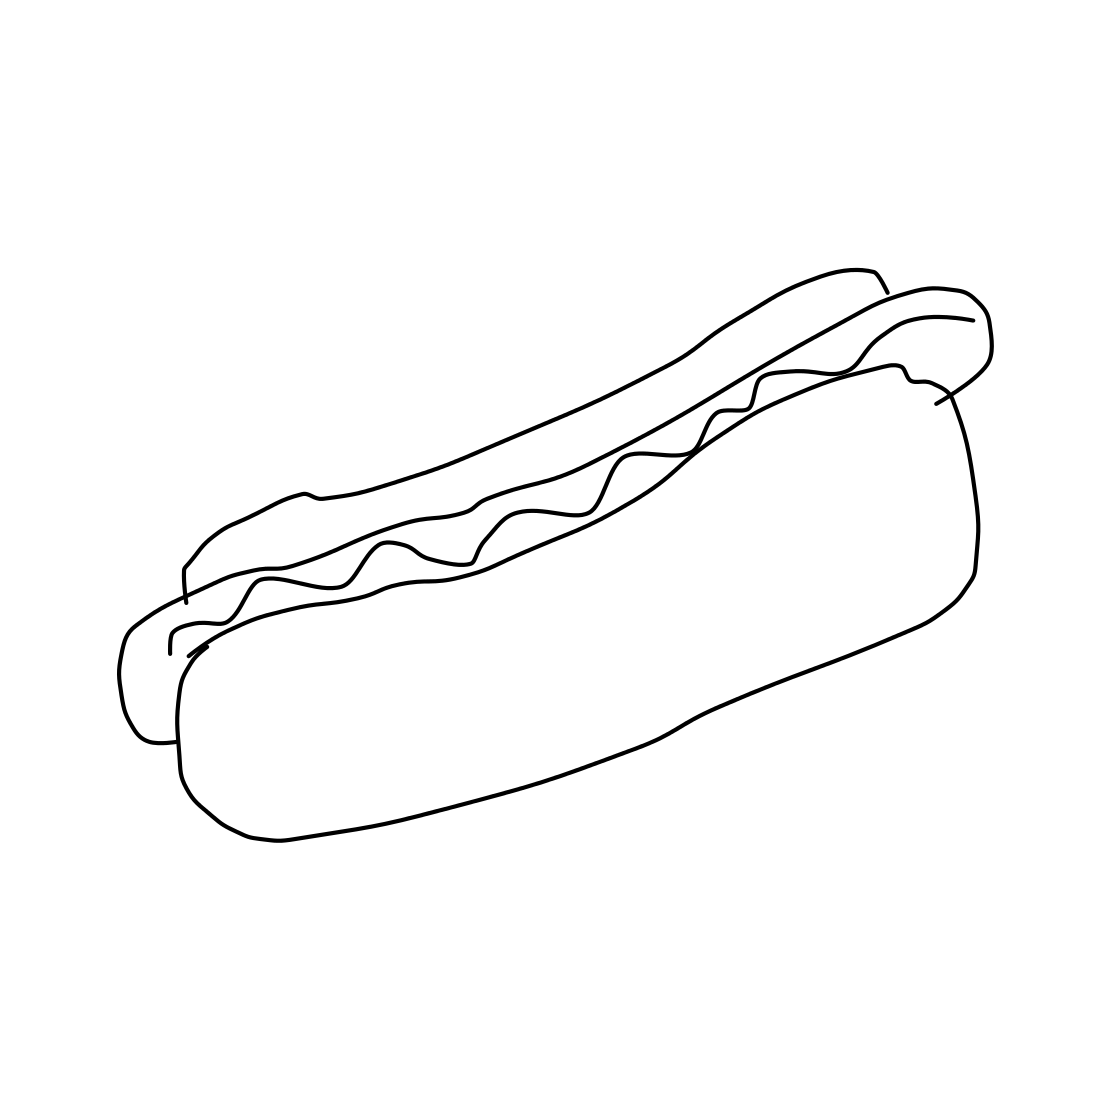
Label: hot-dog